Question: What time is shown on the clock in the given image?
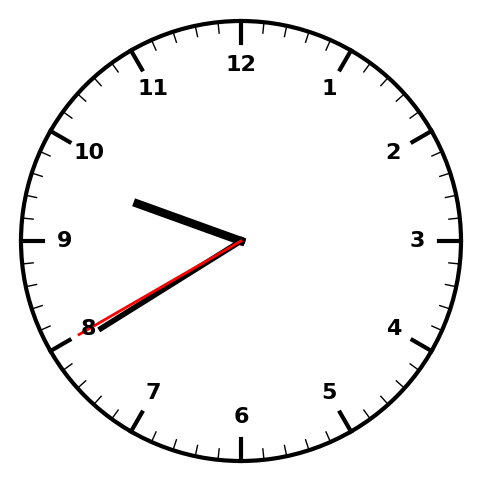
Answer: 09:39:40